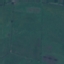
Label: Pasture